【题型】填空题　【知识点】平面几何　【难度】easy
如图所示，\(\triangle A'B'O'\) 是利用斜二测画法画出的 \(\triangle ABO\) 的直观图，已知 \(A'B' \parallel y'\) 轴，\(O'B' = 4\)，且 \(\triangle ABO\) 的面积为 16，那么 \(\triangle A'B'O'\) 的面积为 \underline{\quad\quad}.

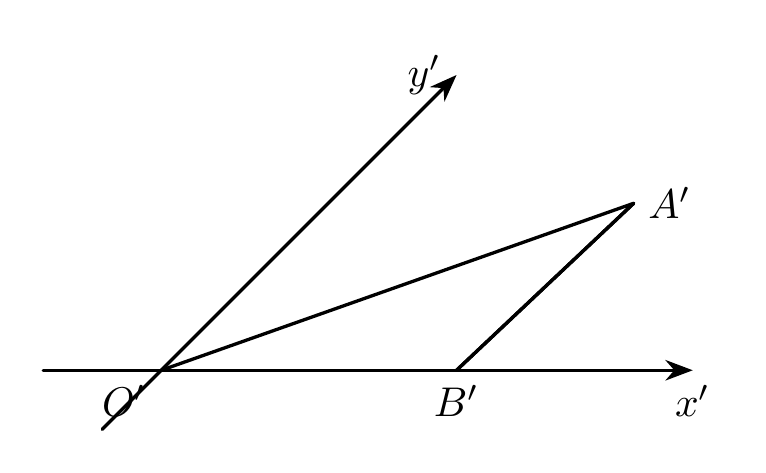
【解答】

【答案】\(4\sqrt{2}\)

【分析】利用面积公式，求出直观图的高，求出 \(A'B'\)，然后求出 \(A'C'\) 的长，即可得出三角形面积.

【详解】
因为 \(A'B' \parallel y'\) 轴，所以在 \(\triangle ABO\) 中，\(AB \perp OB\).

又三角形的面积为 16，所以
\[
\frac{1}{2}AB \cdot OB = 16 .\therefore AB = 8,
\]
所以 \(A'B' = 4\).

如图作 \(A'C' \perp O'B'\) 于 \(C'\)，

因为 \(\angle A'B'C' = 45^\circ\)，所以
\[
A'C' = 4 \sin 45^\circ = 2\sqrt{2}.
\]

所以
\[
S_{\triangle A'B'O'} = \frac{1}{2} B'O' \cdot A'C' = \frac{1}{2} \times 4 \times 2\sqrt{2} = 4\sqrt{2}.
\]

故答案为：\(4\sqrt{2}\).

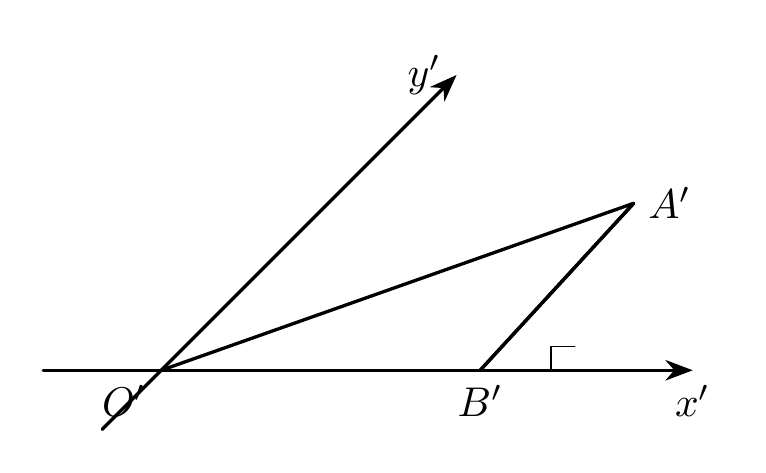